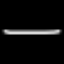
Label: line